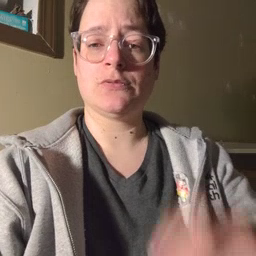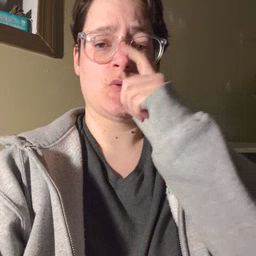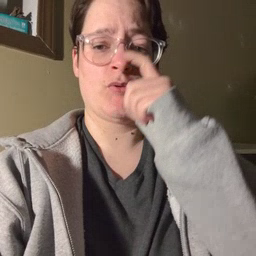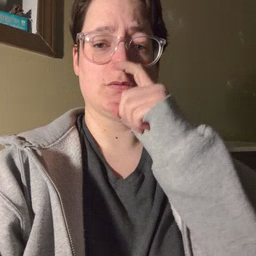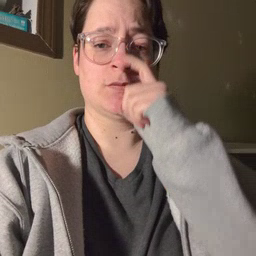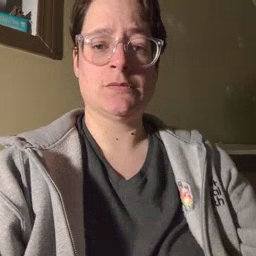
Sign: doll